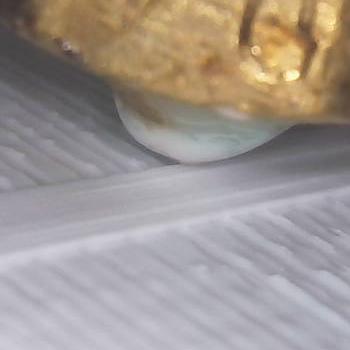
Flow rate: 52%